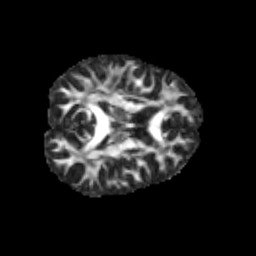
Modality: FA
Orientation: axial
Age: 11
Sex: male
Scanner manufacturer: siemens
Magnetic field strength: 3 T
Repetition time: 3.8 s
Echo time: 0.07 s